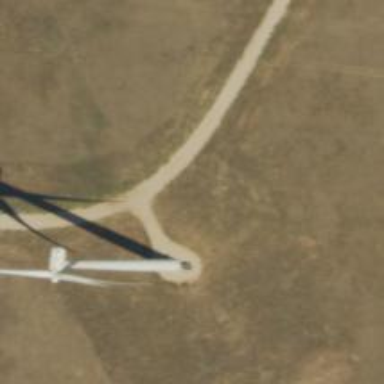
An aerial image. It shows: Road specifically designated for service vehicles within wind farm.